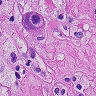
Metastatic tissue present: yes